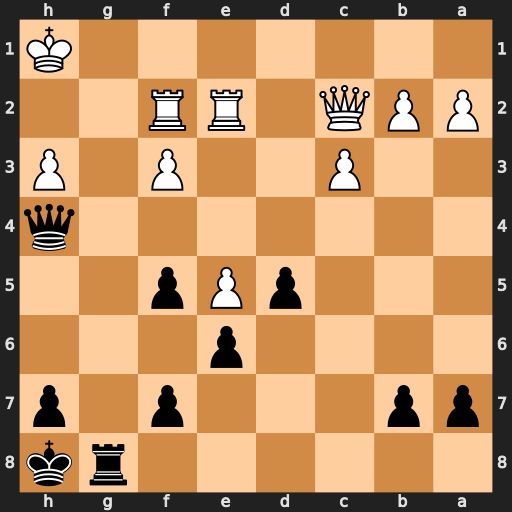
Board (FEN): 6rk/pp3p1p/4p3/3pPp2/7q/2P2P1P/PPQ1RR2/7K
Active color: b
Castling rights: -
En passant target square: -
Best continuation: Qxh3+ Rh2 Qf1#